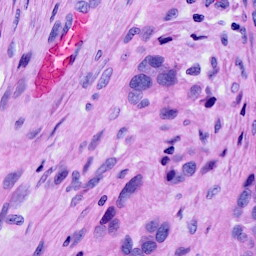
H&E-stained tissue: Ovarian